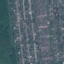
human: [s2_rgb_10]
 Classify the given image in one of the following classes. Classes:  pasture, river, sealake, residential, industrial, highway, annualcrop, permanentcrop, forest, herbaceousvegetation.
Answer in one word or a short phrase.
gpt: Residential